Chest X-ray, PA view. Patient: 66 years old, sex M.
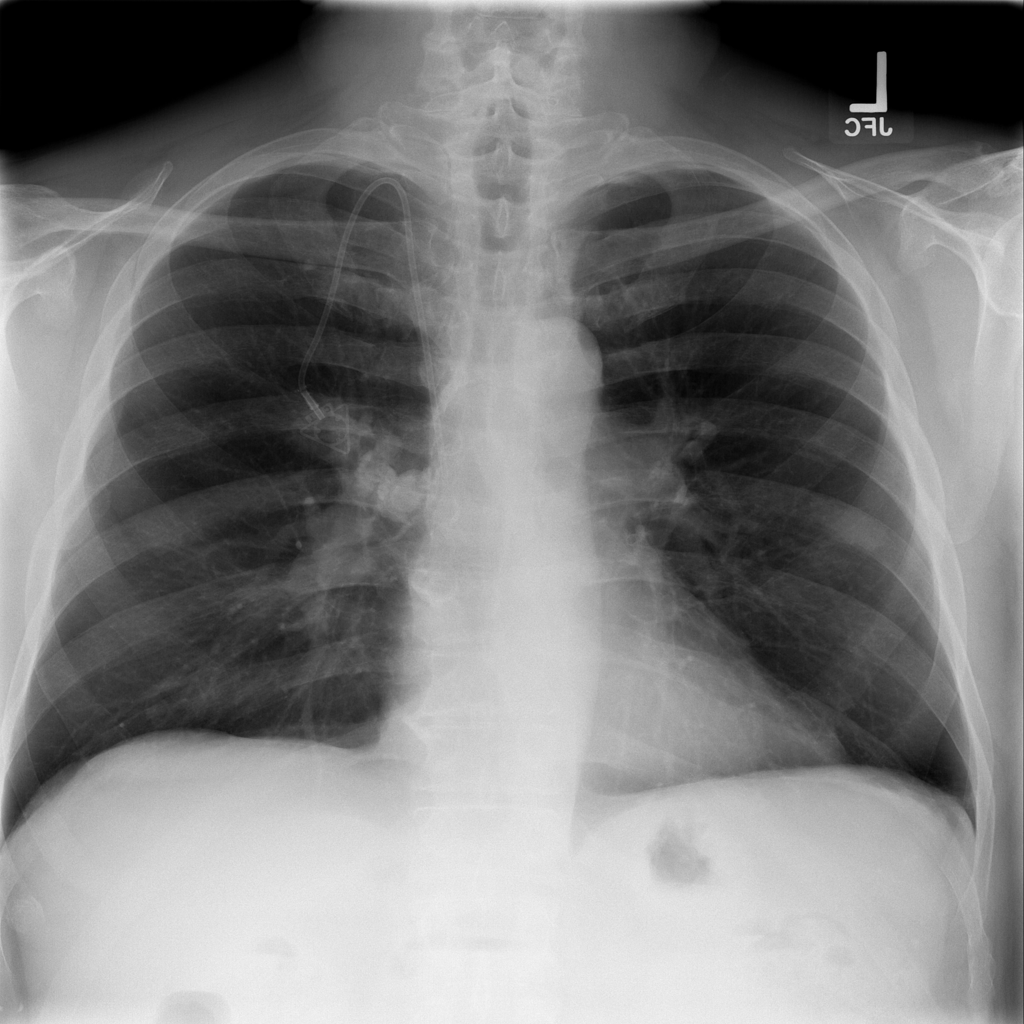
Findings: Effusion